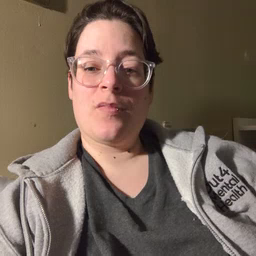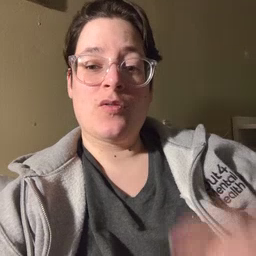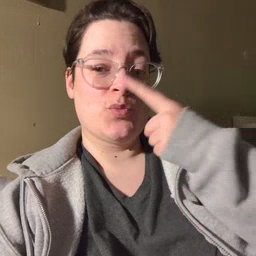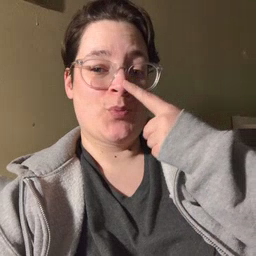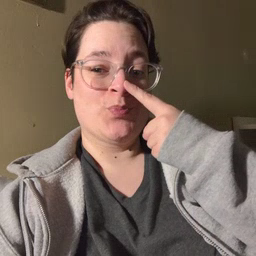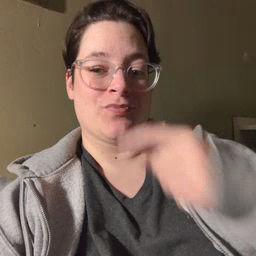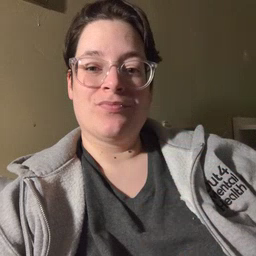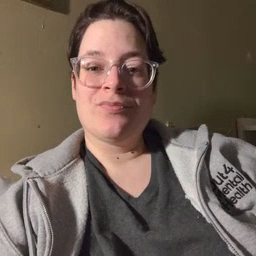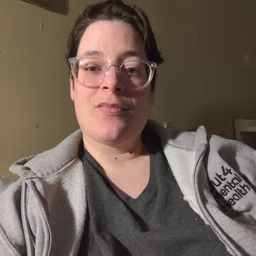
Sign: nose